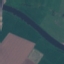
Land use / land cover: River